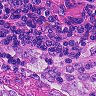
Metastatic tissue present: no